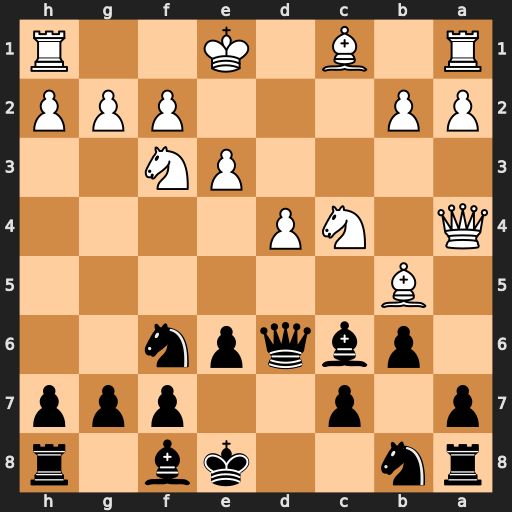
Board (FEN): rn2kb1r/p1p2ppp/1pbqpn2/1B6/Q1NP4/4PN2/PP3PPP/R1B1K2R
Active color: b
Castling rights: KQkq
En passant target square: -
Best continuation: Qb4+ Qxb4 Bxb4+